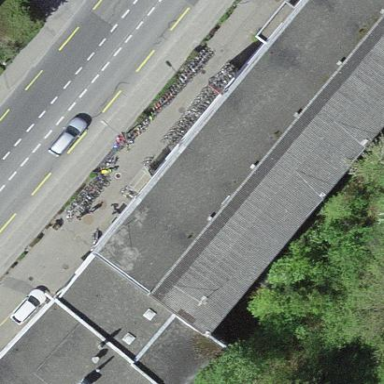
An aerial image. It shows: Commercial building.